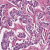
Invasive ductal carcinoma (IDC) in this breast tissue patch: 1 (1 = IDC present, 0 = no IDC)